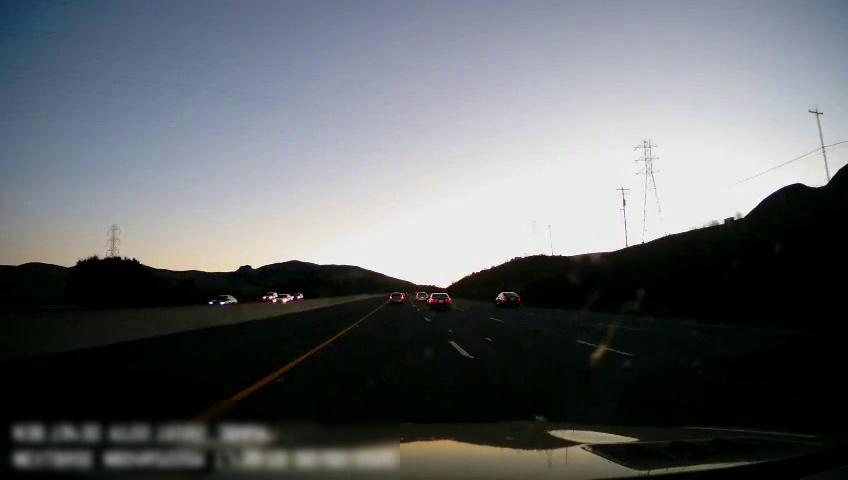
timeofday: Day
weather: Sunny
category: Drivable Space
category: Vehicles | Car
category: Vehicles | Car
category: Vehicles | Car
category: Vehicles | Car
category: Vehicles | SUV
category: Vehicles | Car
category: Vehicles | SUV
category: Vehicles | Car
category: Lanes | Alternate Lane
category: Lanes | Current Lane
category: Lanes | Current Lane
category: Lanes | Alternate Lane
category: Lanes | Alternate Lane